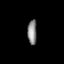
Tissue: lung
Cell type: Endothelial cells
Senescence score: 0.5988
Nuclear area (px): 222
Mean DAPI intensity: 136.631